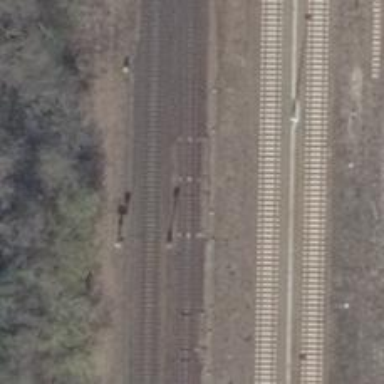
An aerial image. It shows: Railway switch with the turnout on the left side.